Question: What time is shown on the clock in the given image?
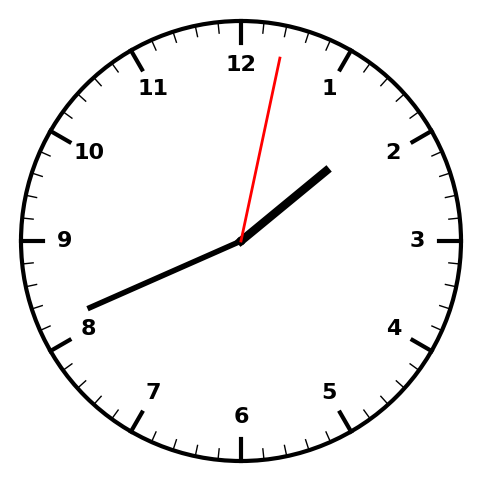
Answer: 01:41:02